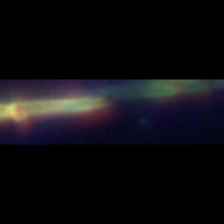
Taxon: Psuedo-nitzschia
Group: Diatoms